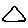
Label: triangle